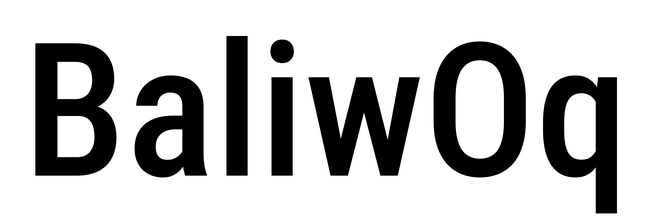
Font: Roboto_Condensed_Medium